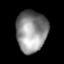
Tissue: lung
Cell type: Myeloid cells
Senescence score: 0.1645
Nuclear area (px): 1256
Mean DAPI intensity: 140.744